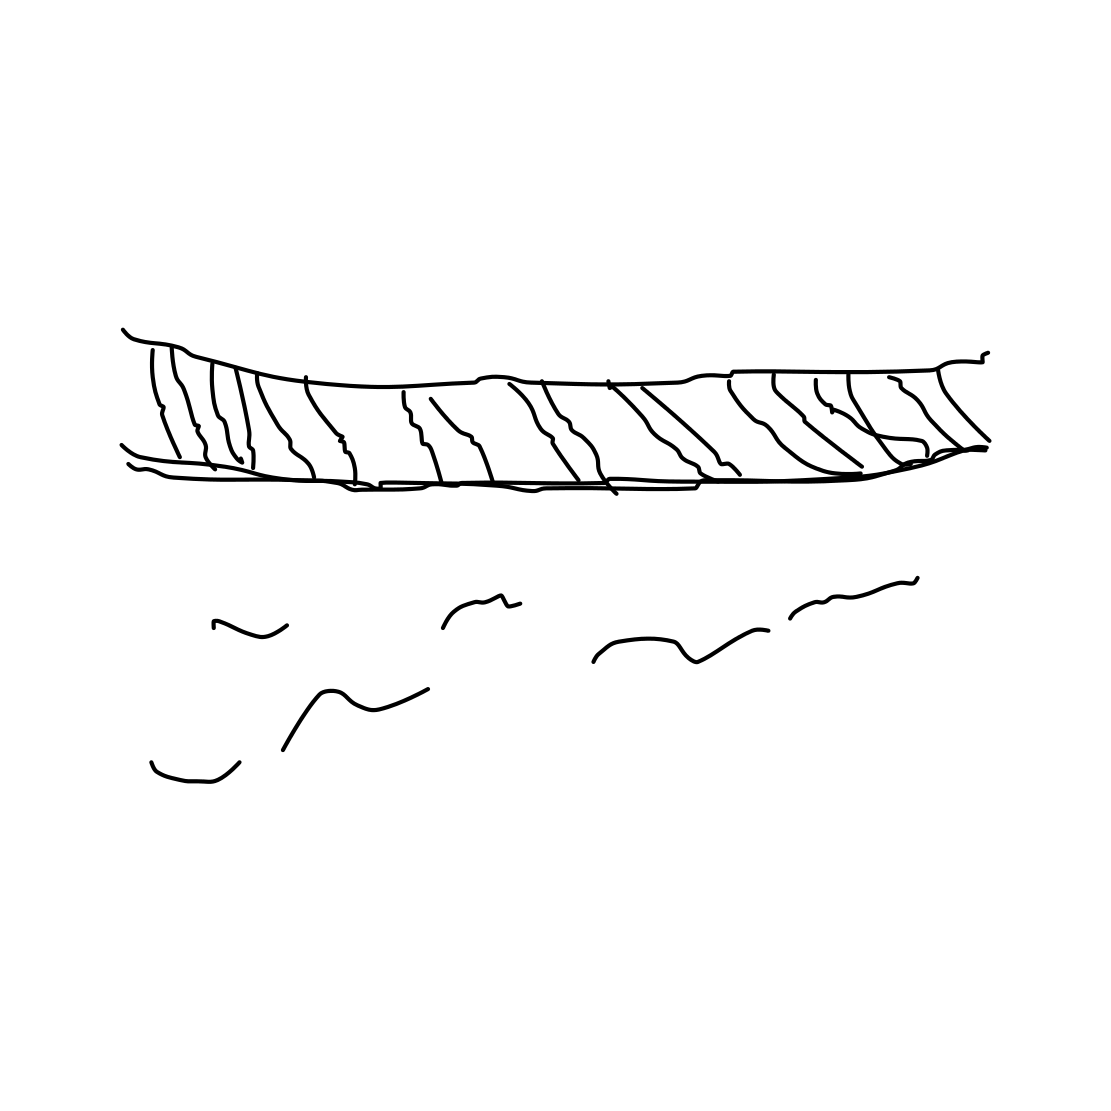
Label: bridge